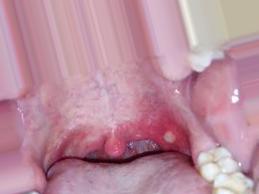
Condition: Mouth Ulcer